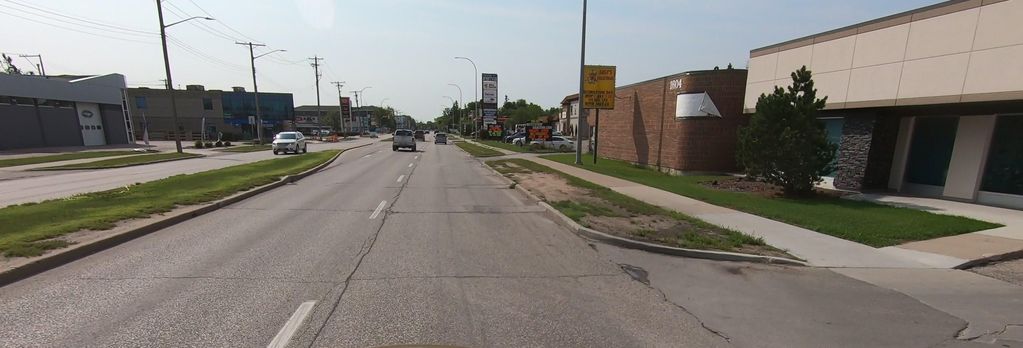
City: winnipeg